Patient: sex M, age 60
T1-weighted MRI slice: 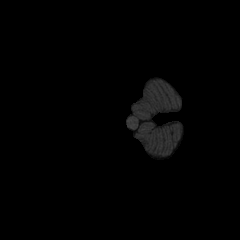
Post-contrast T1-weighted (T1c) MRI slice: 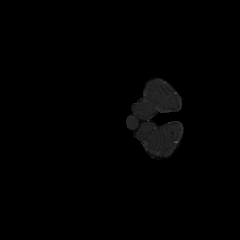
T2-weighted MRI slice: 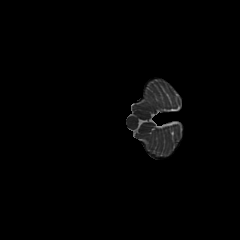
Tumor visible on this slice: no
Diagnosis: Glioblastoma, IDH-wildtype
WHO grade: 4